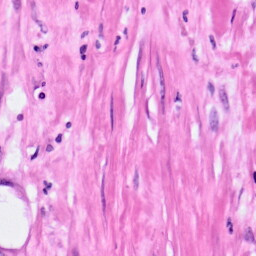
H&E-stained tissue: Pancreatic